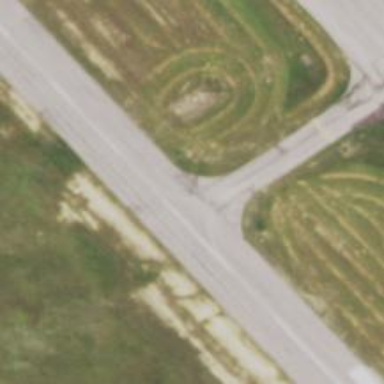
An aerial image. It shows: Asphalt runway at the airport.